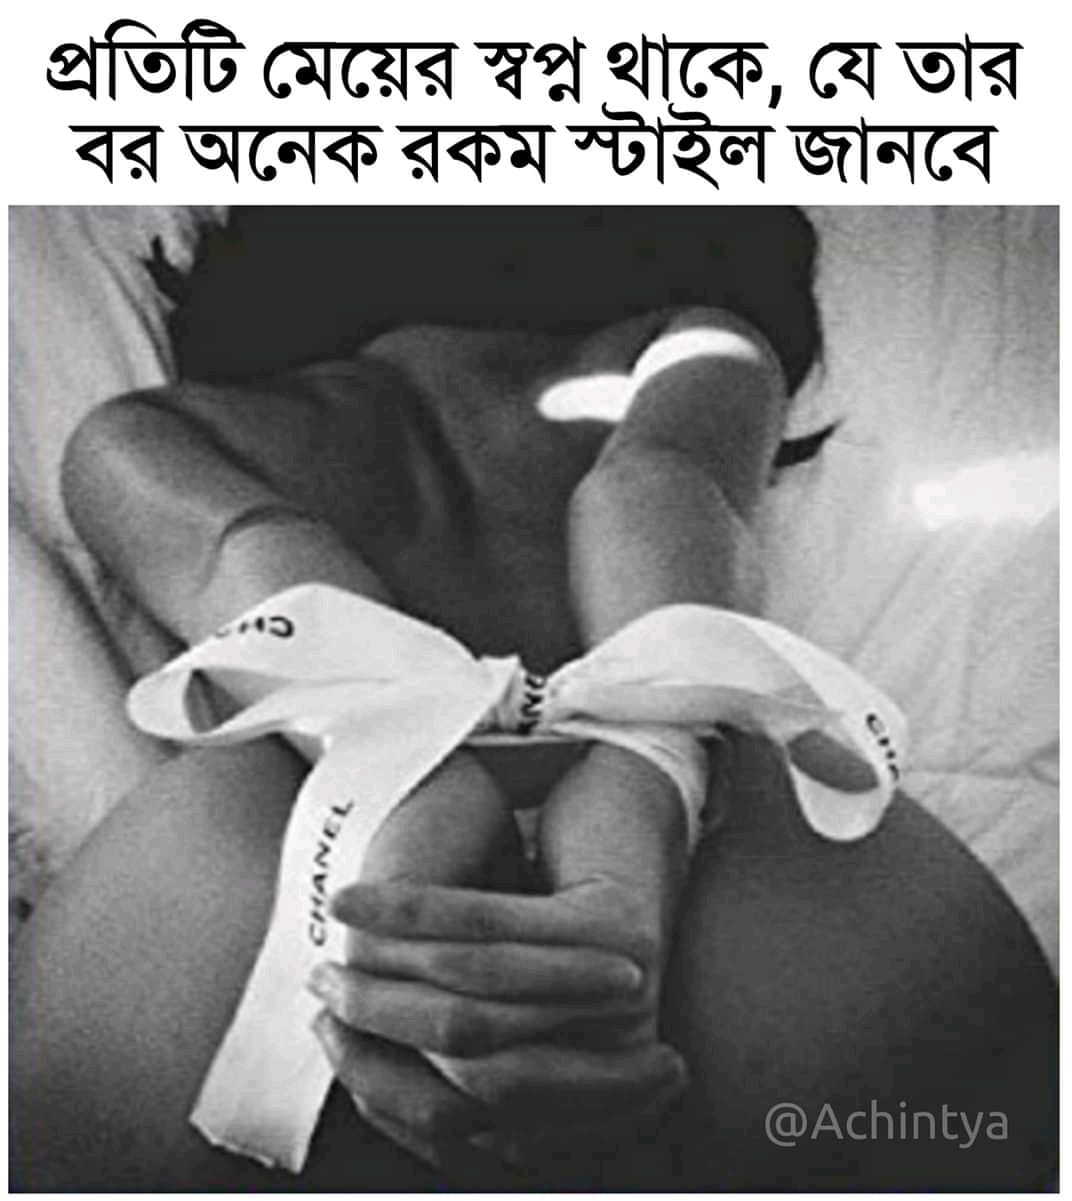
Caption: প্রতিটি মেয়ের স্বপ্ন থালে , যে তার বর অনেক রকম স্টাইল জানবে
Label: non-hate